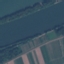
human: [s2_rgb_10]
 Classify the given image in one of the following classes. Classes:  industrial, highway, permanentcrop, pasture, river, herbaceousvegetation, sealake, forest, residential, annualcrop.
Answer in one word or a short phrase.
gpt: River